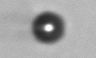
Label: bead